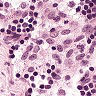
Metastatic tissue present: no